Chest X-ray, PA view. Patient: 48 years old, sex F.
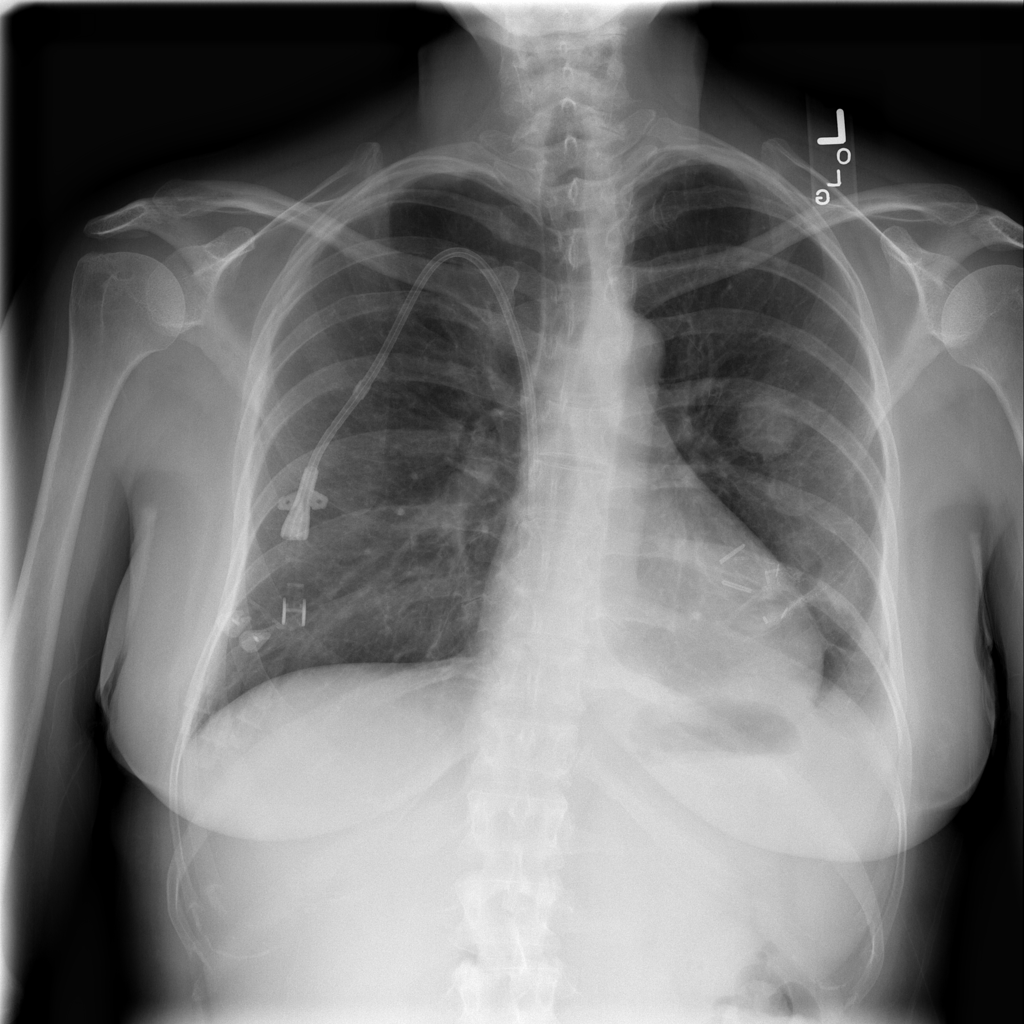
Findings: Effusion